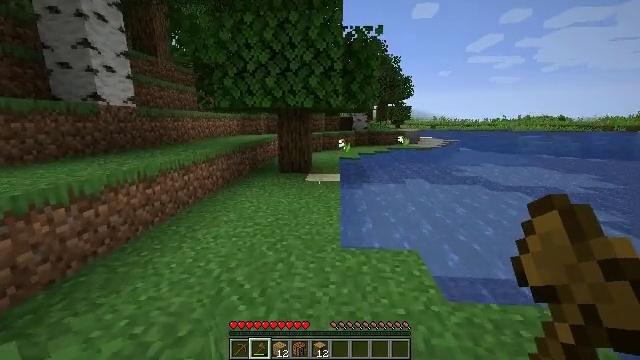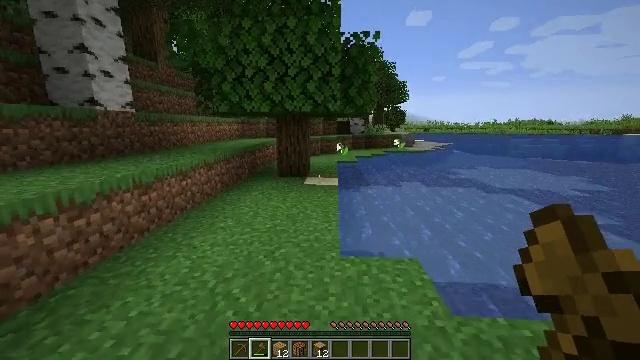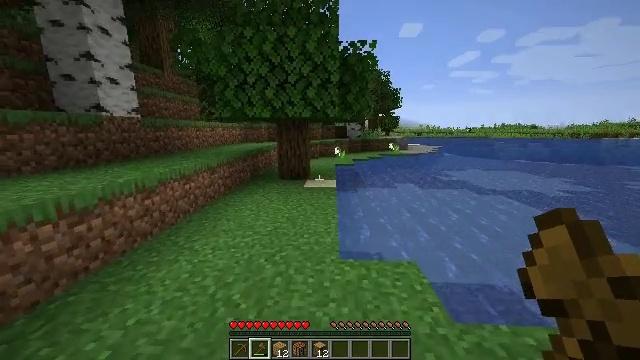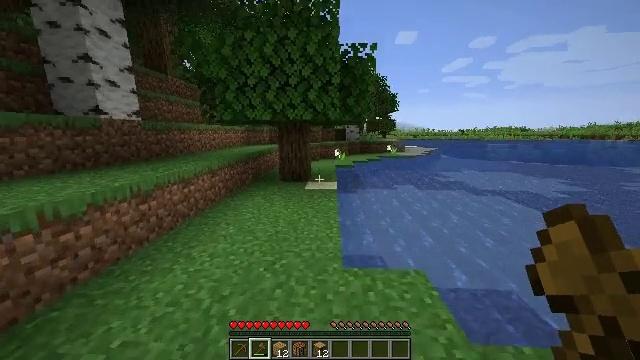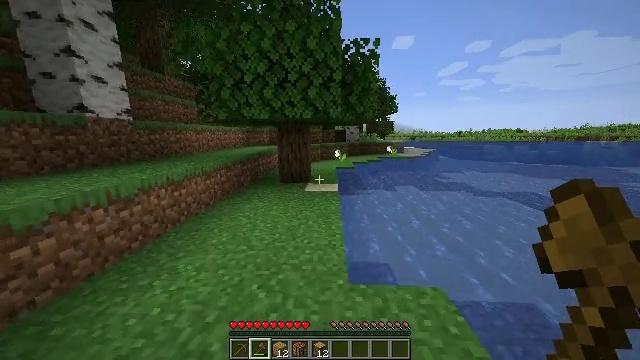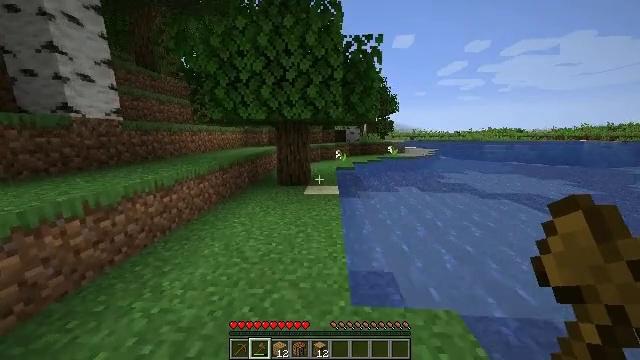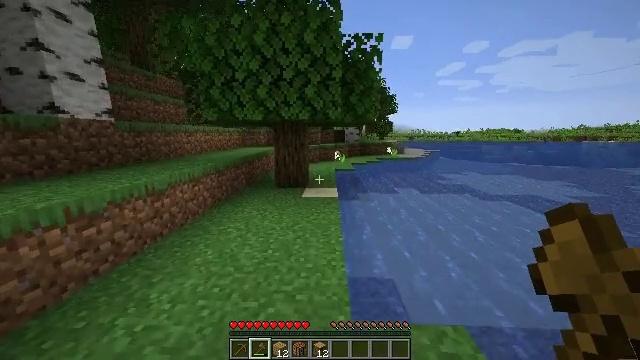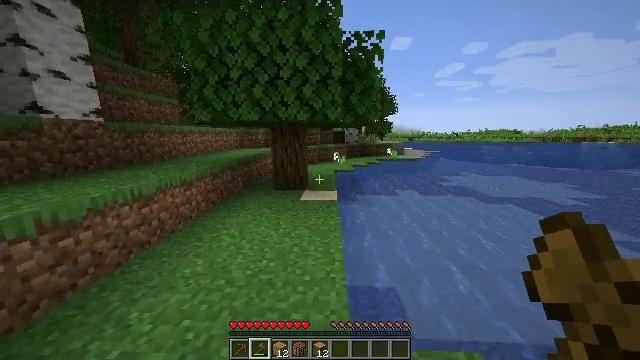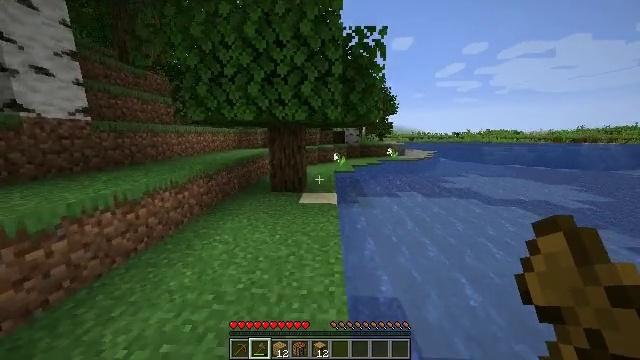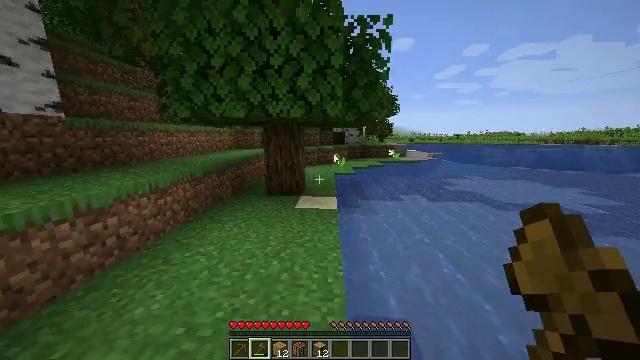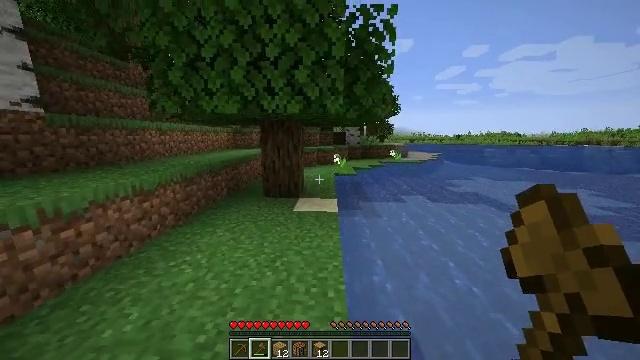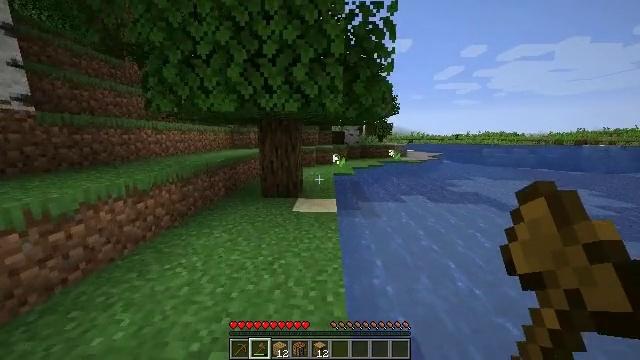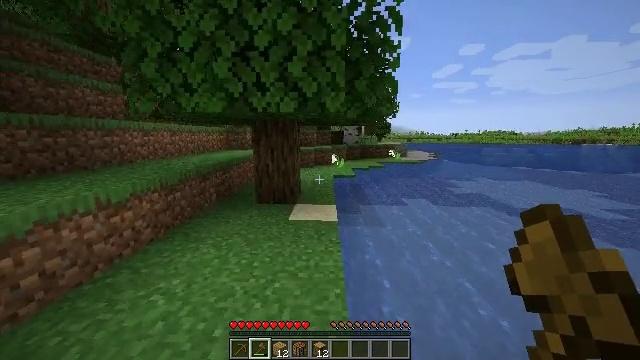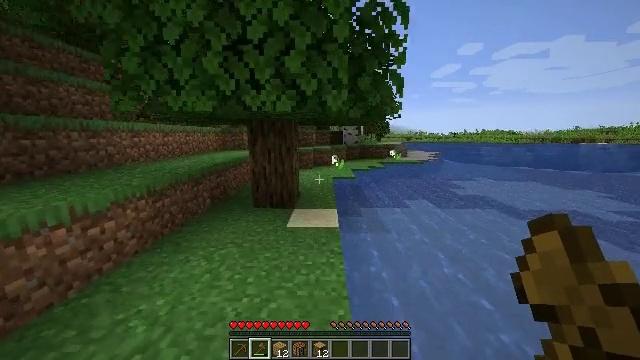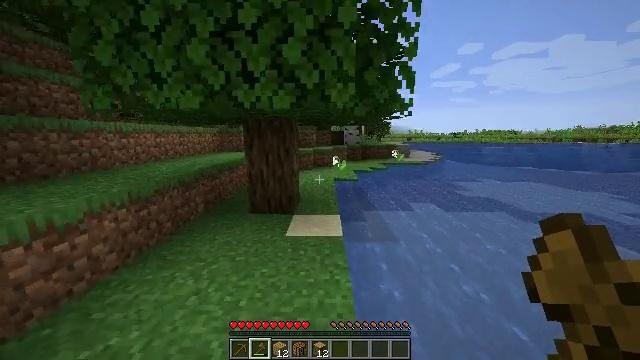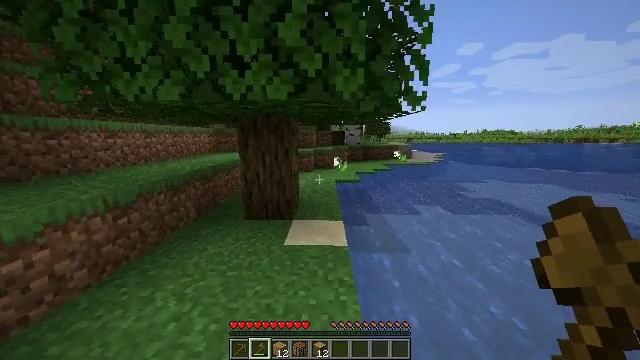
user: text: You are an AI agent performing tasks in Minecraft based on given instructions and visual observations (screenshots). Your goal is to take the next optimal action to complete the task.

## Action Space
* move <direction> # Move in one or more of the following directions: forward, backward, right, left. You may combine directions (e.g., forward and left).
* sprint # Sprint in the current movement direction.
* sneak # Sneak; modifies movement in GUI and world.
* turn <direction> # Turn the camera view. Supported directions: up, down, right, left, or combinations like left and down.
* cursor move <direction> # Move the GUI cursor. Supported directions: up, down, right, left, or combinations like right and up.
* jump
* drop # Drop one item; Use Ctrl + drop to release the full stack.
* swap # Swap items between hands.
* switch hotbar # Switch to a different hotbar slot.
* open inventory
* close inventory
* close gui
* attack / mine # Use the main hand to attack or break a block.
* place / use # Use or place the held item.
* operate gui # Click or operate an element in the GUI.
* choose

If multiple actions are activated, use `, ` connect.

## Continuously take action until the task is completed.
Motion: motion action
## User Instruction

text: Mine the sunflower from the ground.
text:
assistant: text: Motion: move forward
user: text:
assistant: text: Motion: move forward
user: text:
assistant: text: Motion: move forward
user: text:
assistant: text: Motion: move forward
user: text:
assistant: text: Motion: move forward
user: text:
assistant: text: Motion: move forward
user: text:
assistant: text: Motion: move forward
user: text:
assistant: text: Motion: move forward
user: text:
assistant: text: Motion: move forward
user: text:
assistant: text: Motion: move forward
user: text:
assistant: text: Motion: move forward
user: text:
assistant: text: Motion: move forward
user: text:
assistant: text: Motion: move forward
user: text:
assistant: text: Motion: move forward
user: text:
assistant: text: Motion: move forward
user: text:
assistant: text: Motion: move forward
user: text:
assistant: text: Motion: move forward
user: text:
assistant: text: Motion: move forward
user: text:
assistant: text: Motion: move forward
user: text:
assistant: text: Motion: move forward
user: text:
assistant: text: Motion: move forward
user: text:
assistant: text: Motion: move forward
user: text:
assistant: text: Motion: move forward
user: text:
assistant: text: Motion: move forward
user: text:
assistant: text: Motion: move forward
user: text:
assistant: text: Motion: move forward
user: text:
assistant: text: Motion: move forward
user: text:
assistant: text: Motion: move forward
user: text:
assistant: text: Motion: move forward
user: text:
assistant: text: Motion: move forward